Interaction volume radius: 5 \u00c5
Interaction volume height: 30 \u00c5
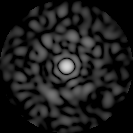
Disorder parameter: 0.8484